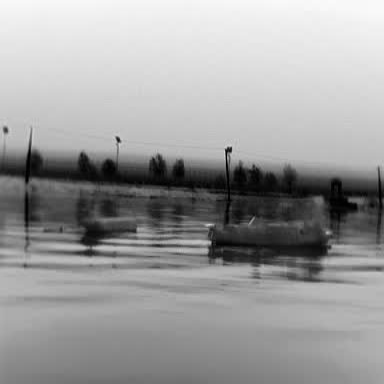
There are two objects shown in the infrared image, including a container_ship, and a liner.